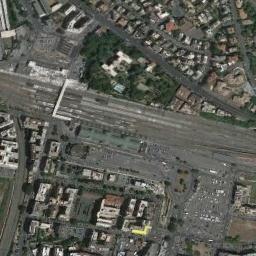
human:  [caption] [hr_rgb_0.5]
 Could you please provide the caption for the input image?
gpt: There is a big railway station in the city .

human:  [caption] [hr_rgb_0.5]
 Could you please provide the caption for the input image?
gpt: The railway station with some railways is surrounded by a residential area .

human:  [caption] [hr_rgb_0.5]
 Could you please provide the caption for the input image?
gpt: Many buildings are beside the railway station .

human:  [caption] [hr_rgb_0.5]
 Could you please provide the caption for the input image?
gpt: The railway station is next to some buildings and trees .

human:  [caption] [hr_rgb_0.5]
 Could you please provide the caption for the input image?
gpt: There are many buildings and some green trees near the railway station .